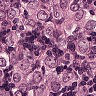
Metastatic tissue present: yes